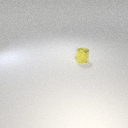
small yellow metal cylinder